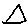
Label: triangle